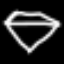
Label: diamond